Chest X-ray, AP view. Patient: 16 years old, sex M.
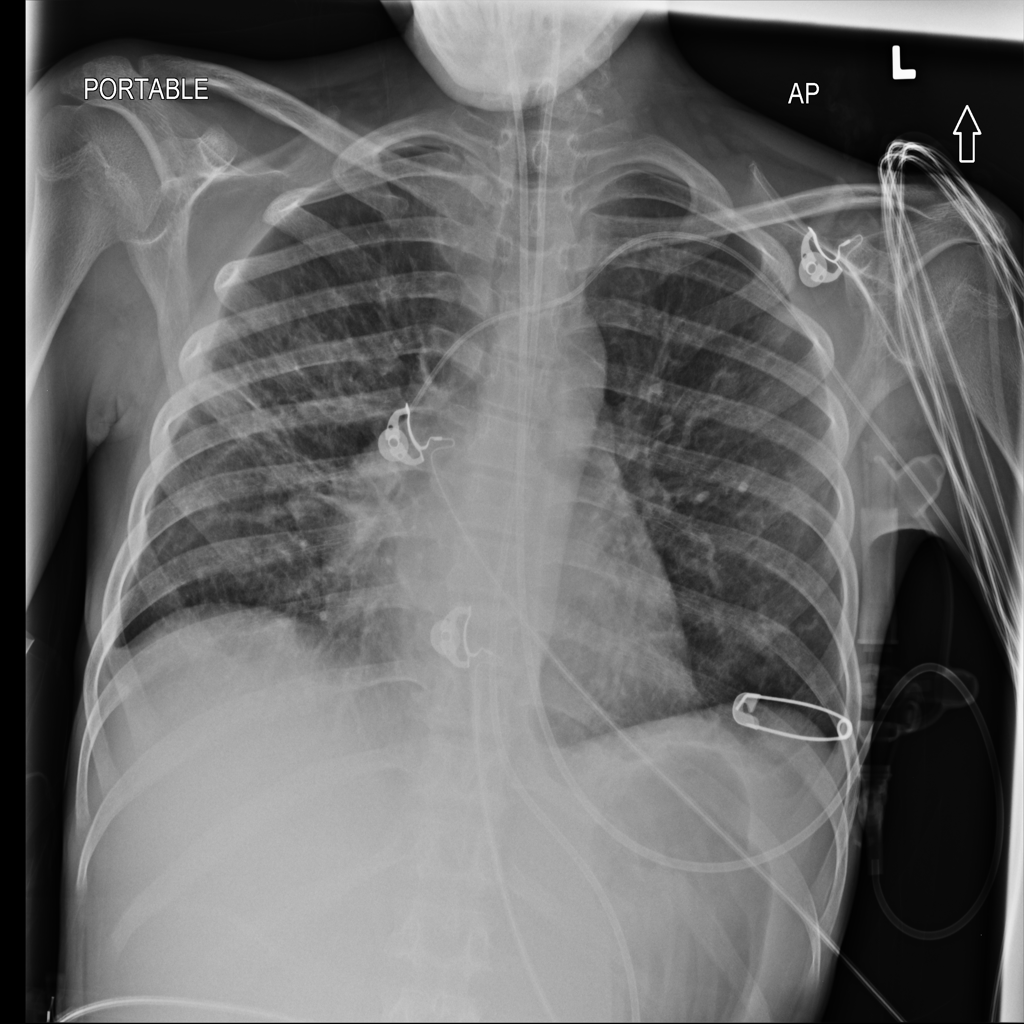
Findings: No Finding